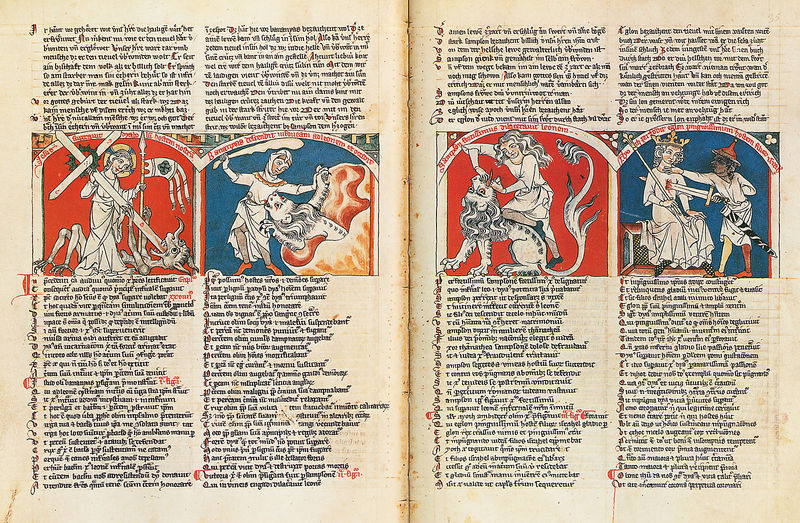
Titel: Codex Cremifanensis 243
Schlagwörter: blau, kampf, rot, tod, gold, krone, schwanz, schrift, fahne, spalten, könig, lanze, kreuz, schwert, text, heiligenschein, jesus, hölle, teufel, löwe, speer, töten, keule, fraktur, drachen, drache, latein, jude, daniel, buchmalerei, todd, chen, höllenrachen